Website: crate-barrel
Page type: payment
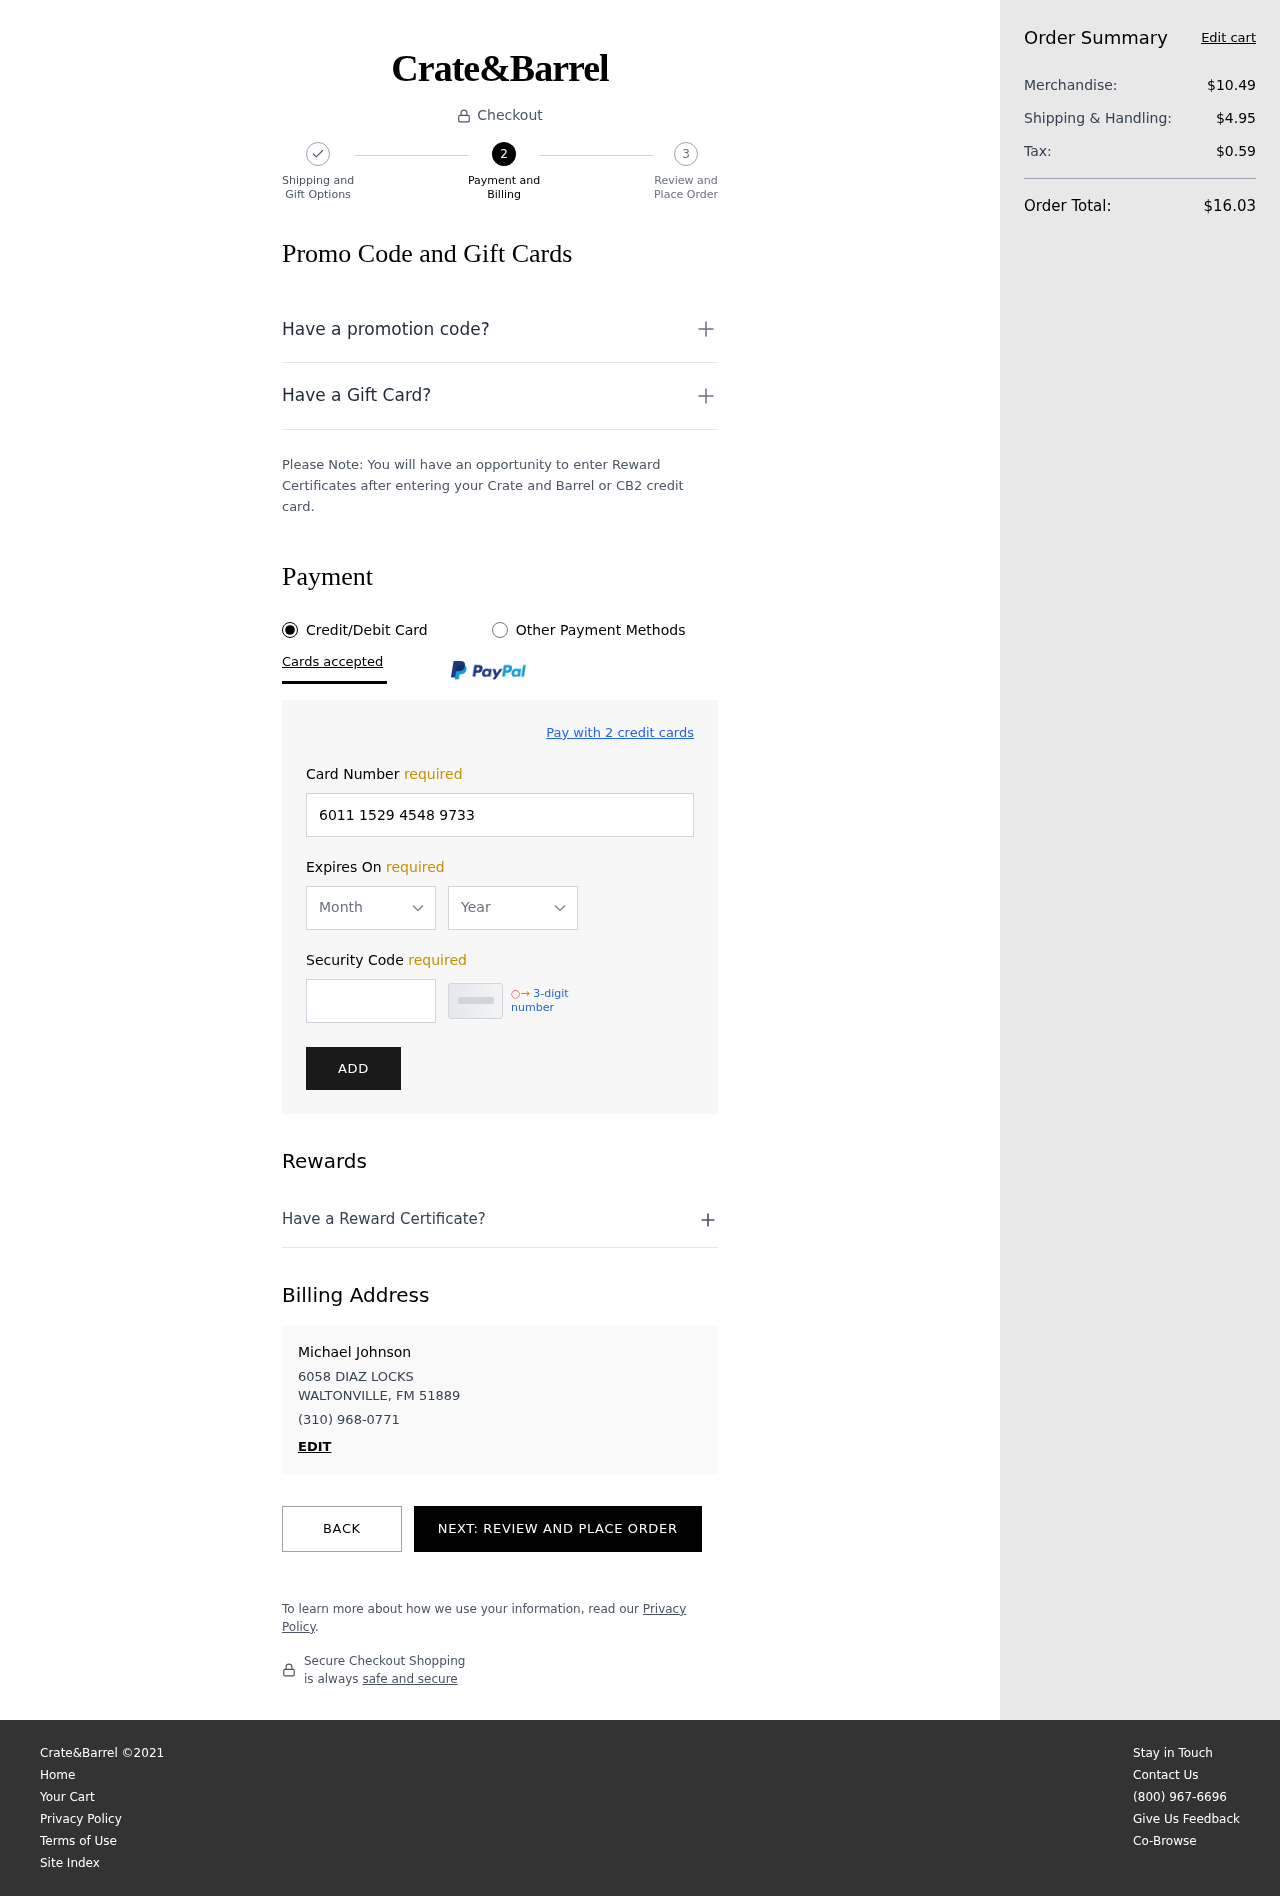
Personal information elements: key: PII_CARD_EXPIRY_MONTH
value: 11
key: PII_CARD_EXPIRY_YEAR
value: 26
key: PII_CITY_STATE_ZIP
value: WALTONVILLE, FM 51889
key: PII_FULLNAME
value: Michael Johnson
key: PII_PHONE
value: (310) 968-0771
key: PII_STREET
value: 6058 DIAZ LOCKS
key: PII_CARD_NUMBER
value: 6011 1529 4548 9733
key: PII_CARD_CVV
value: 214
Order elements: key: ORDER_SUBTOTAL
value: $10.49
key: ORDER_SHIPPING_COST
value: $4.95
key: ORDER_TAX
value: $0.59
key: ORDER_TOTAL
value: $16.03